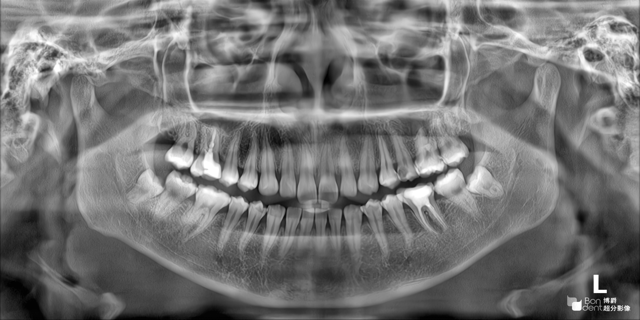
adult